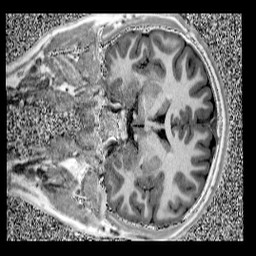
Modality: UNIT1
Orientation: coronal
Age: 12
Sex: male
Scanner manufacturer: siemens
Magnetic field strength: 3 T
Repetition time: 4 s
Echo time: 0.00299 s